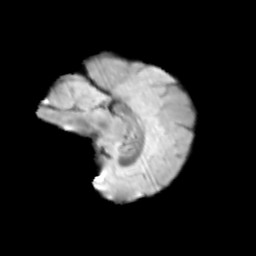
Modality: T2w
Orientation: sagittal
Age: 13
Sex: female
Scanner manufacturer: siemens
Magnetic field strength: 3 T
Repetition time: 3.8 s
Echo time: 0.07 s